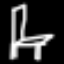
Label: chair